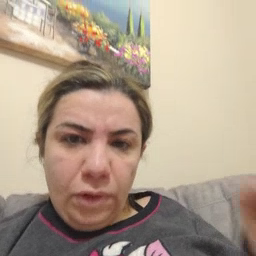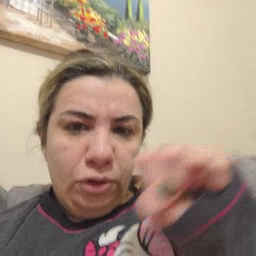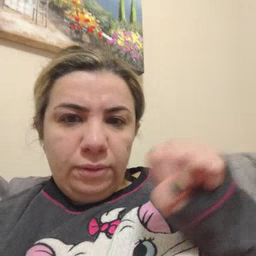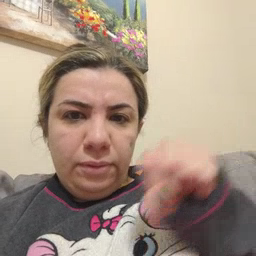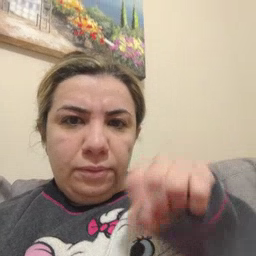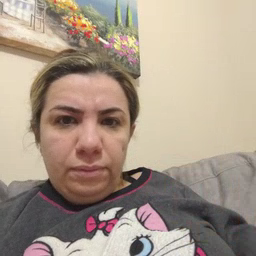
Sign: shoe